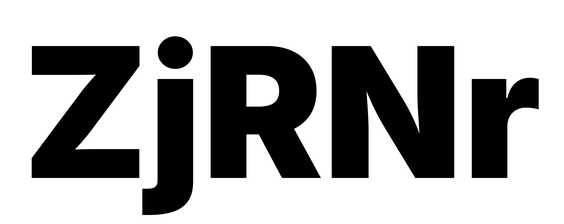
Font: Inter_Black